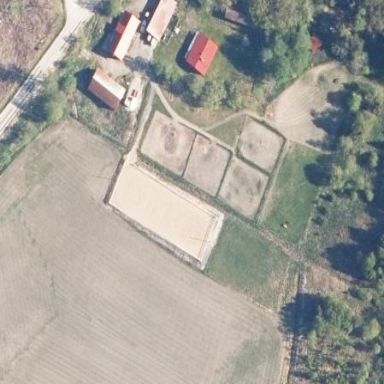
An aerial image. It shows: Equestrian pitch for leisure land sports.